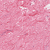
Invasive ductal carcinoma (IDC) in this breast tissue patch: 0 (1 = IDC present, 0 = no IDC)